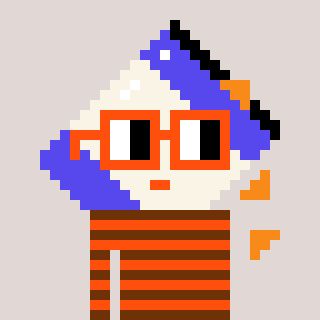
a pixel art character with square orange glasses, a chips-shaped head and a orange-colored body on a warm background